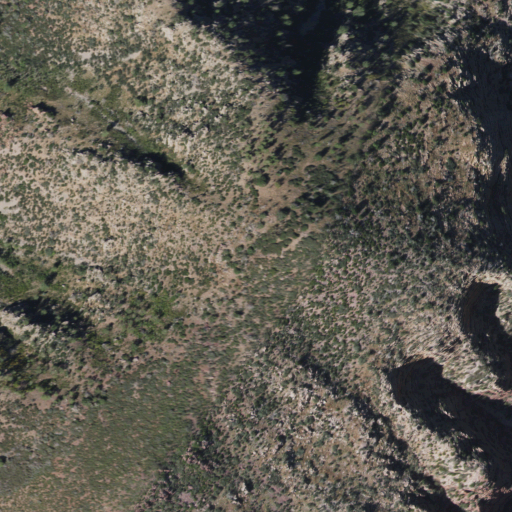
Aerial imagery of mountain in Arizona named North Peak containing evergreen forest and shrub